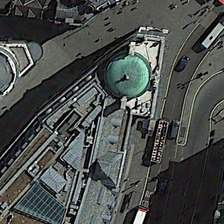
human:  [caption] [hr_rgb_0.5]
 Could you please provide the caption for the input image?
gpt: a church is near two roads .

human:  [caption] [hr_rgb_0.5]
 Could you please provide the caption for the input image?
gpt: a church is near two roads .

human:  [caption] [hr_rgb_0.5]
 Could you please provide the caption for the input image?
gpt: a church is near two roads .

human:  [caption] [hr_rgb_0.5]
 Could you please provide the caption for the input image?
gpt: a church is near two roads .

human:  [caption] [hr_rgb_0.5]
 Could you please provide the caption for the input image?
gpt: a church is near two roads .